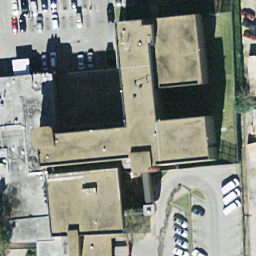
Label: buildings